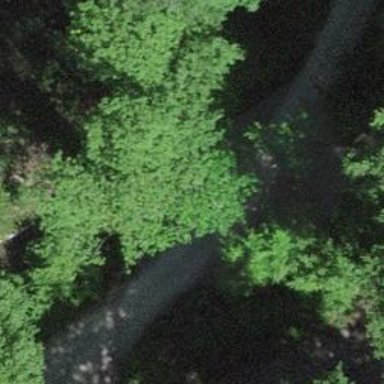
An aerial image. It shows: Culvert tunnel.